Aerial crown-view tile of a tropical tree (Barro Colorado Island, Panama), acquired 20250512:
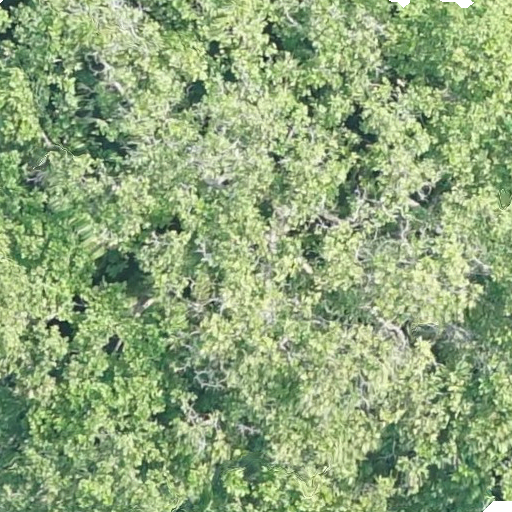
Species: Anacardium excelsum
GBIF accepted scientific name: Anacardium excelsum
Crown area: 581.272 m²